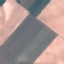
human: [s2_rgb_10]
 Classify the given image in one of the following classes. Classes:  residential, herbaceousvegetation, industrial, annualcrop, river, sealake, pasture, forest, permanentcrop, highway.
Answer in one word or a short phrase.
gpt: AnnualCrop